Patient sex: F
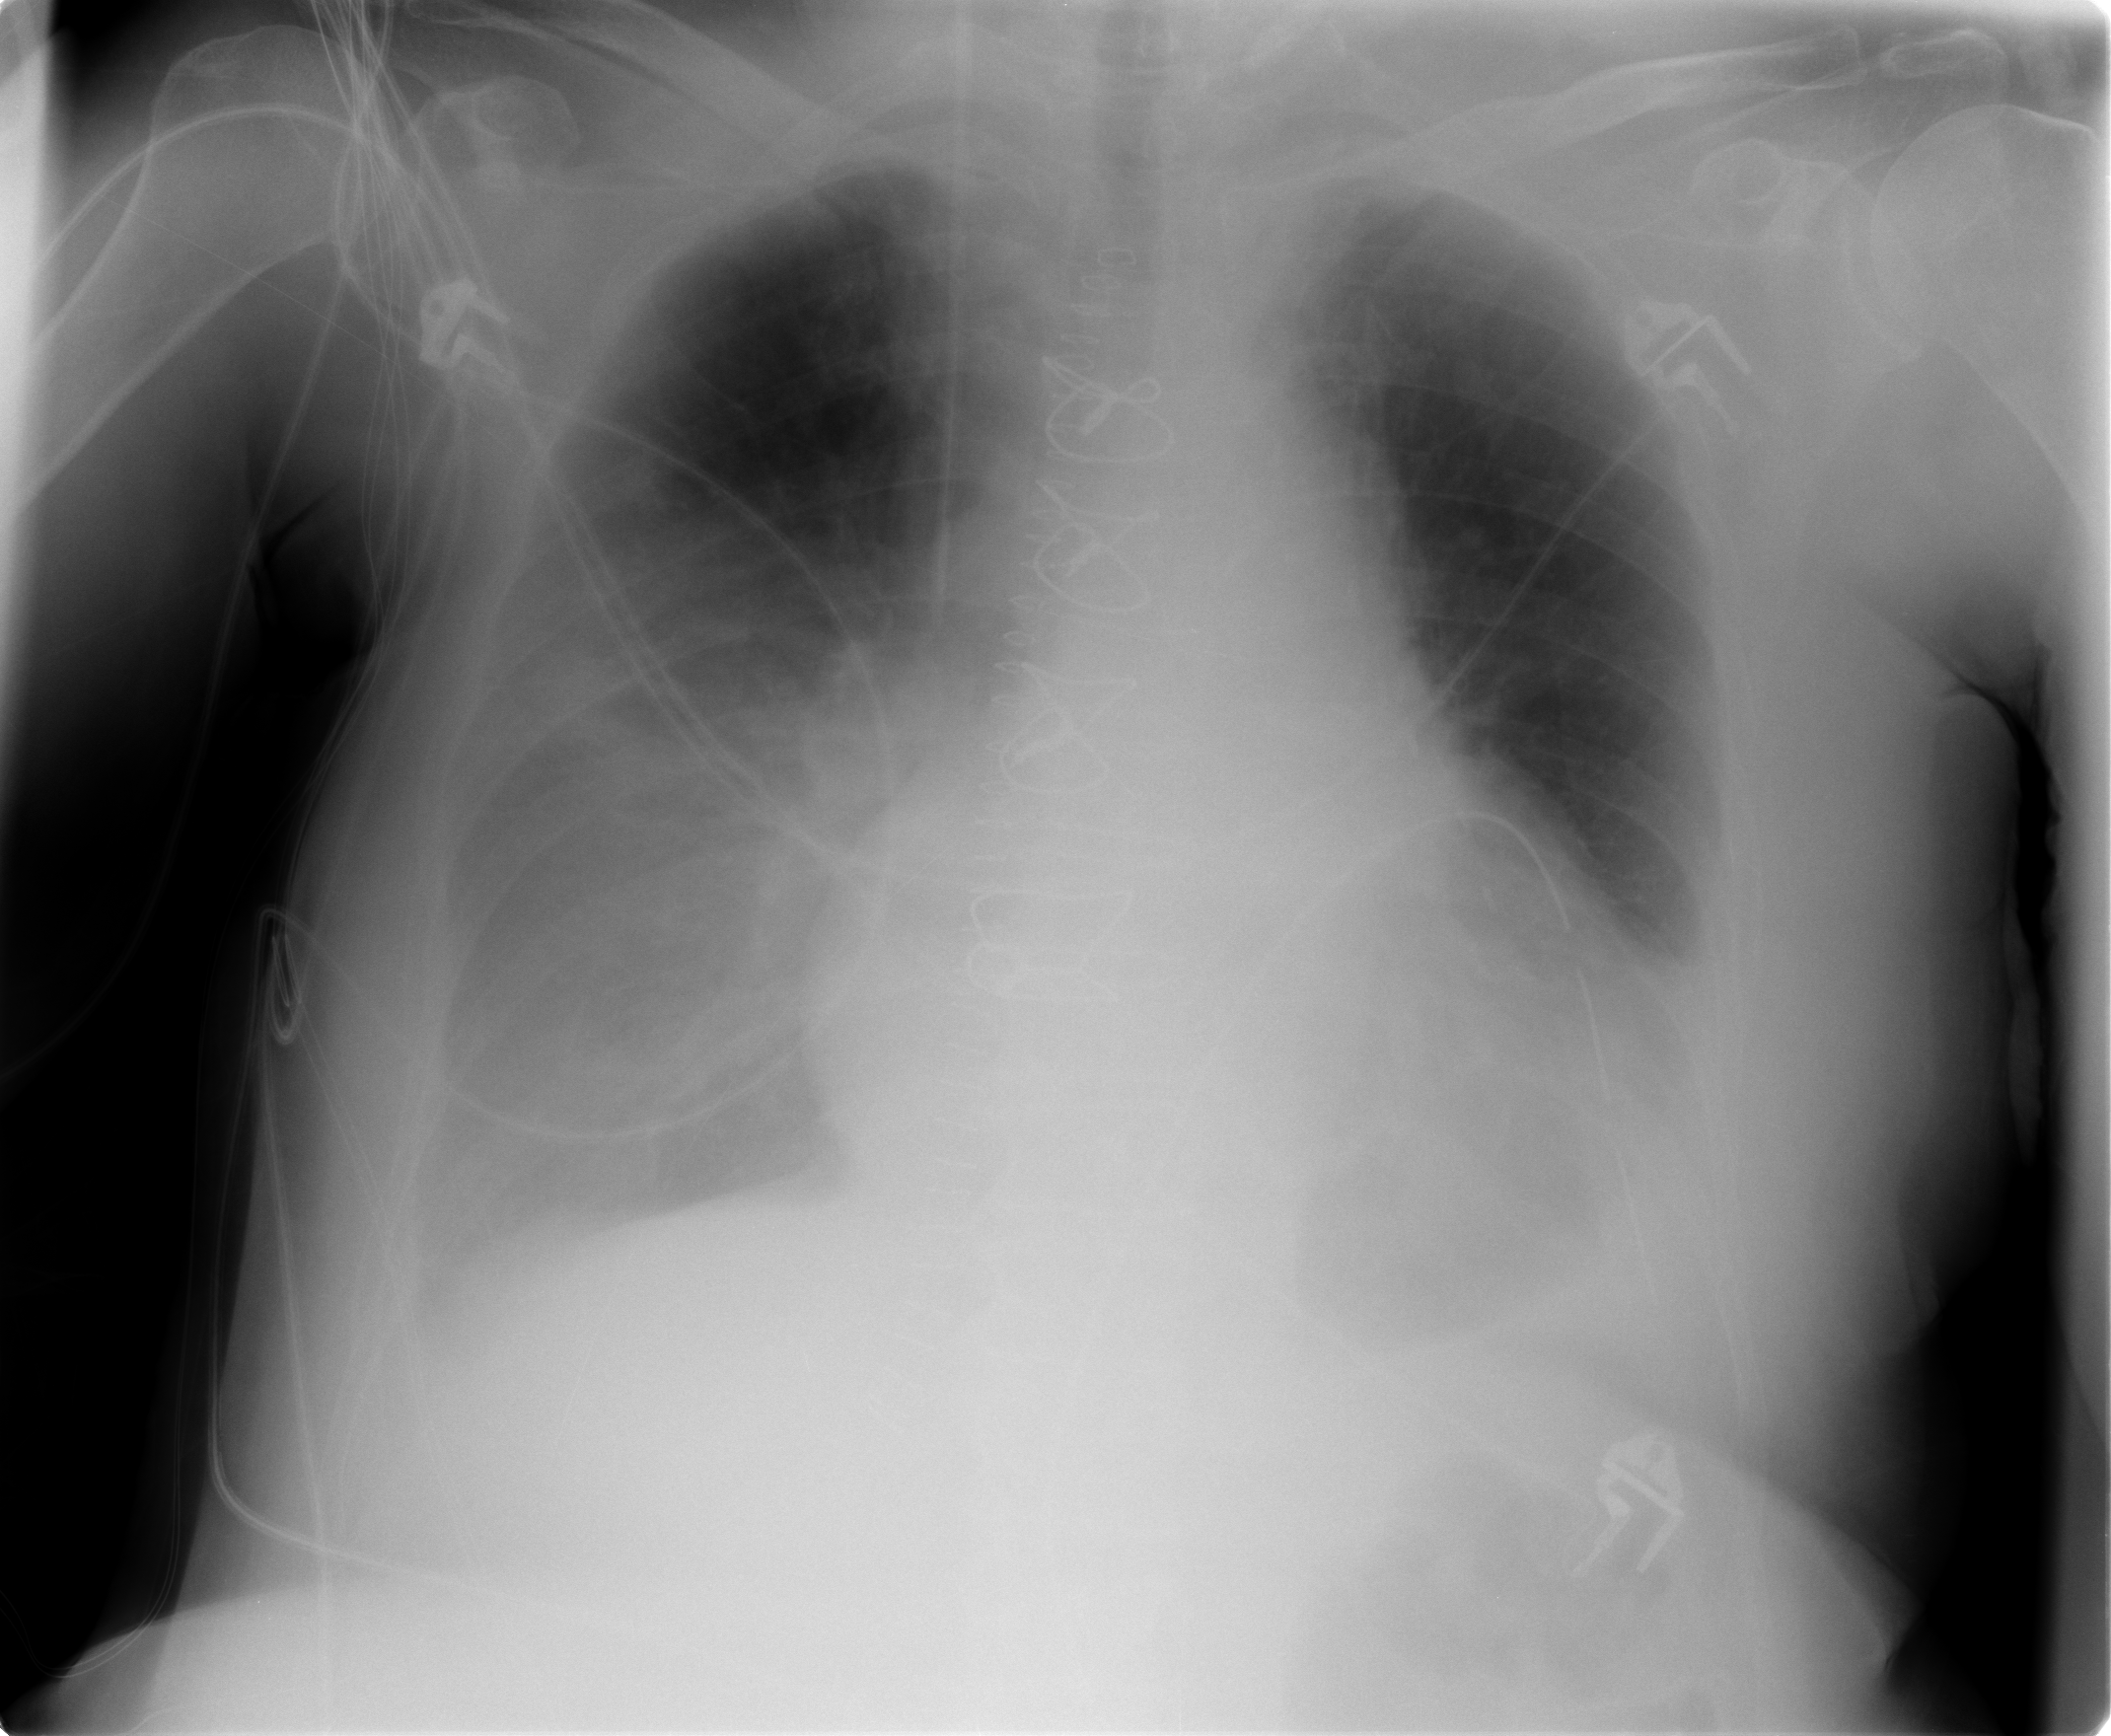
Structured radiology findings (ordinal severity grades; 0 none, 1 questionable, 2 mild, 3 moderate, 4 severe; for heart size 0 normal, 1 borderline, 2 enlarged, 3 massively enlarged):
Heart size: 2
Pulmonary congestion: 2
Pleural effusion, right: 3
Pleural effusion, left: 2
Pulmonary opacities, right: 0
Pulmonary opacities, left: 0
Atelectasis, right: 3
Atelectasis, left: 2